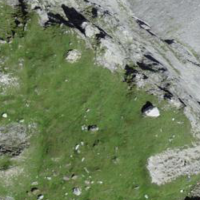
EUNIS habitat code: 26
Species observed at this site:
Pinguicula alpina